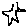
Label: star